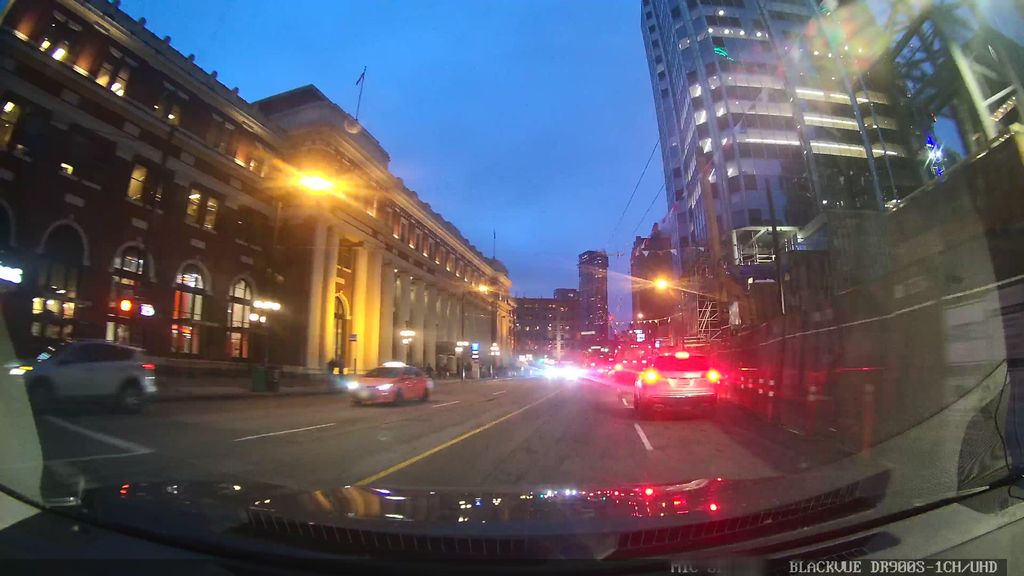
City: vancouver